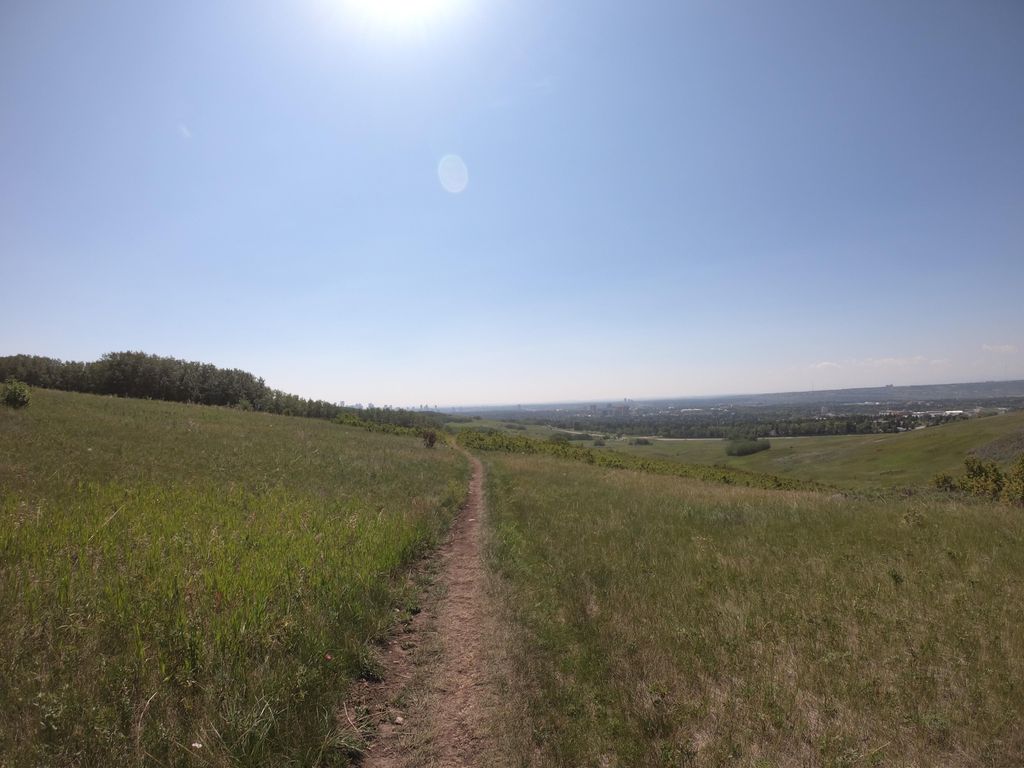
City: calgary